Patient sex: F
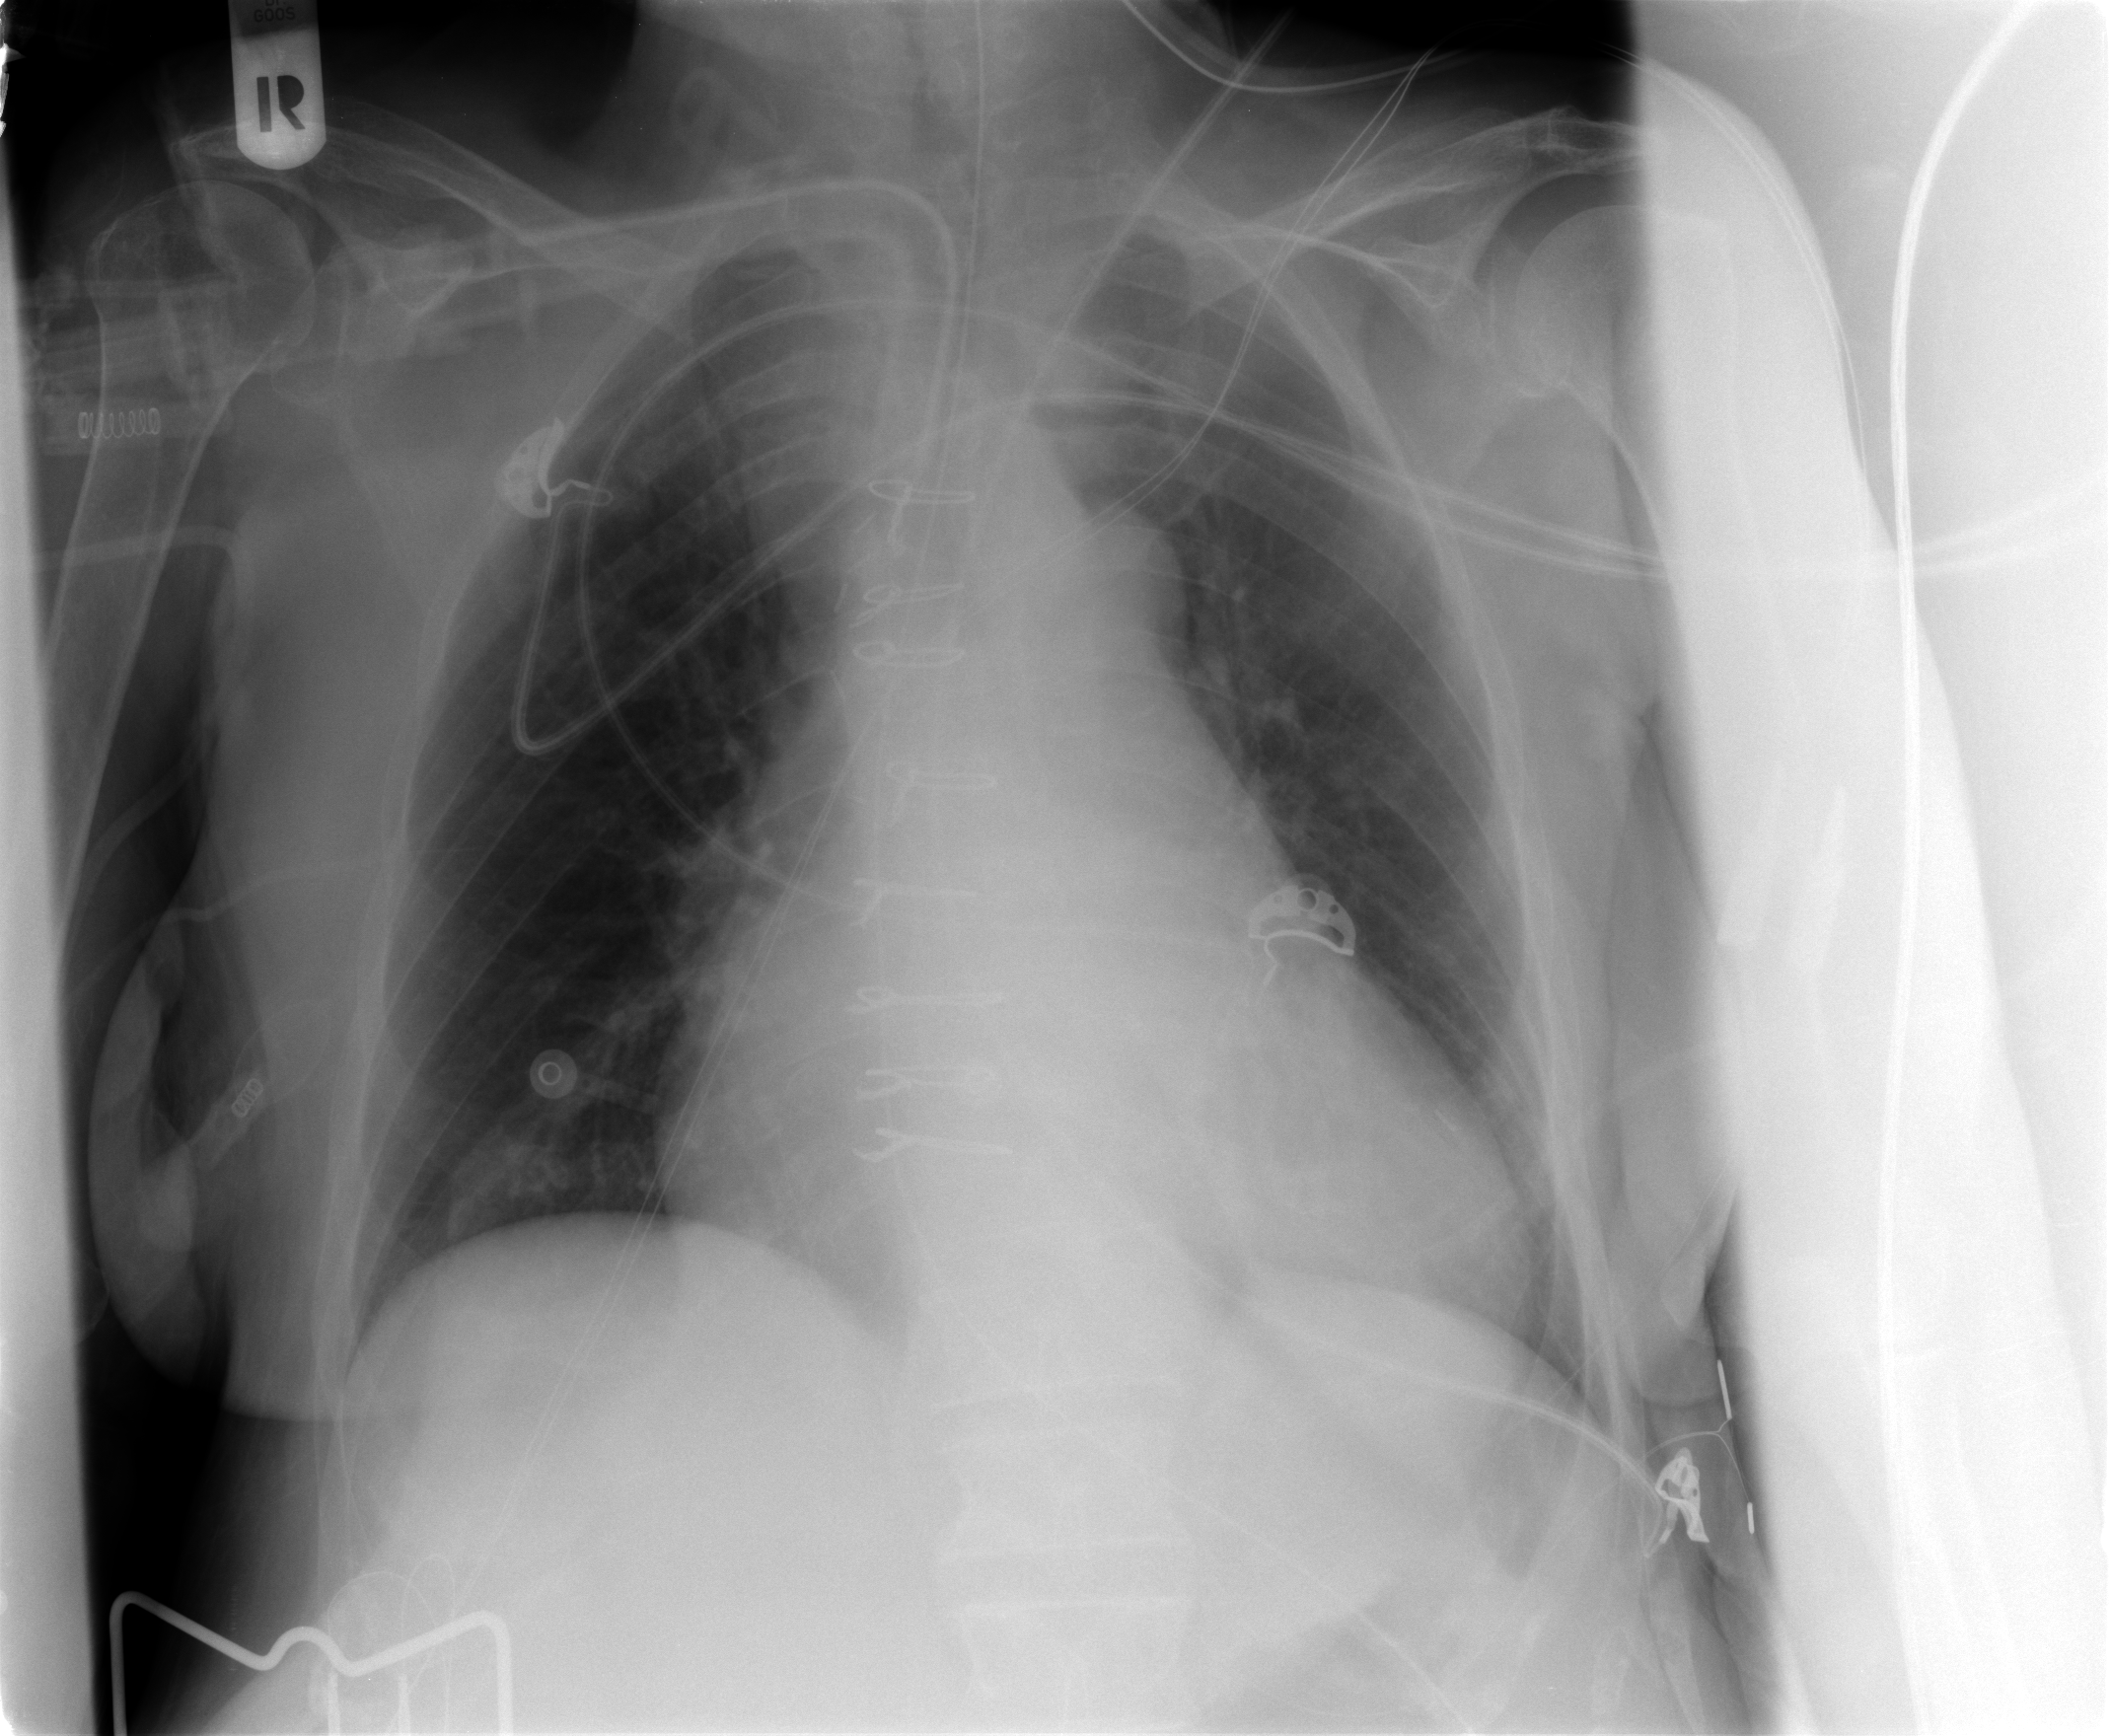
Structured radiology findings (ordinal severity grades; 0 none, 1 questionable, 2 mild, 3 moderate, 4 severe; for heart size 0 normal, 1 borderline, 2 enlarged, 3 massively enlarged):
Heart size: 2
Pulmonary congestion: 2
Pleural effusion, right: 0
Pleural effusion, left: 0
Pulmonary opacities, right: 1
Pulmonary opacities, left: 0
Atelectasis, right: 2
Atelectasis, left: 2